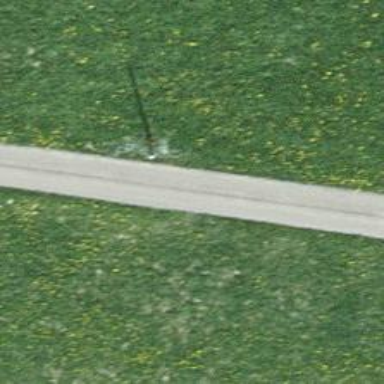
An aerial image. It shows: Power line in the image.